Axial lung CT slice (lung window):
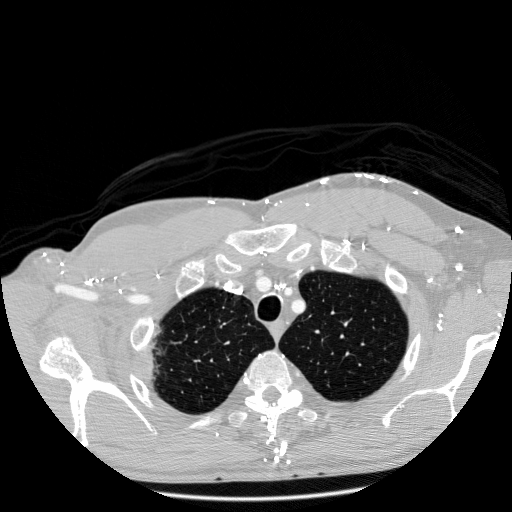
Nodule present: no